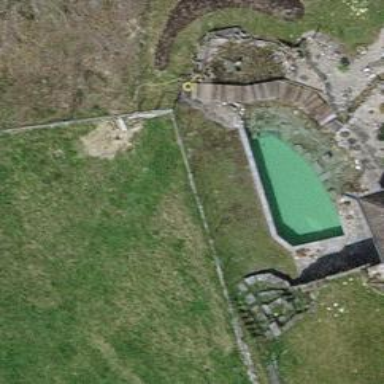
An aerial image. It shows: Swimming pool located in leisure land.